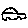
Label: car